Interaction volume radius: 5 \u00c5
Interaction volume height: 40 \u00c5
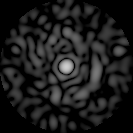
Disorder parameter: 0.8454